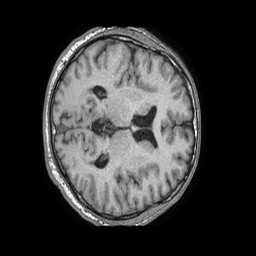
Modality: T1w
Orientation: axial
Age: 46
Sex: male
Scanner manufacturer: philips
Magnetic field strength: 1.5 T
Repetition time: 0.007675 s
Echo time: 0.003491 s